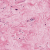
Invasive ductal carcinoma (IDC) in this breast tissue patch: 0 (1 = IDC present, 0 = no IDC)